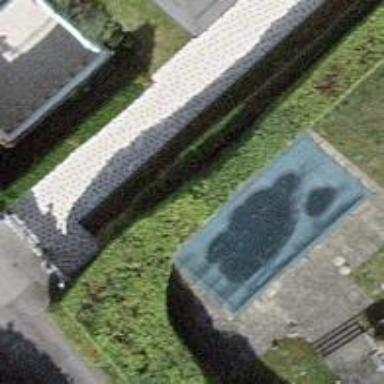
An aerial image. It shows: Swimming pool located in leisure land.